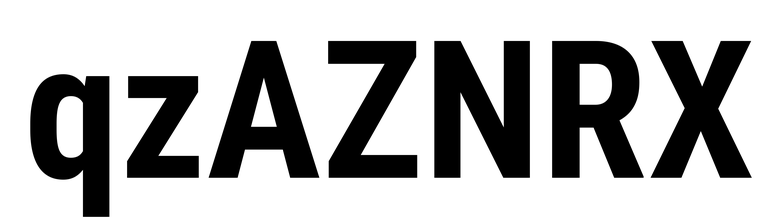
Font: Roboto_Condensed_Bold